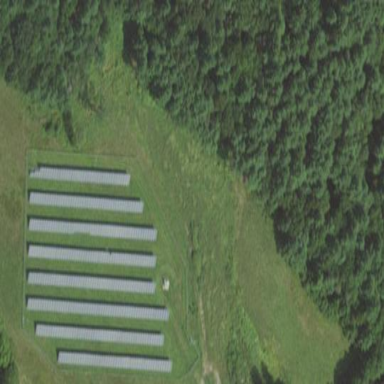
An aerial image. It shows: Solar power plant with photovoltaic technology. The plant produces electricity and is surrounded by fence.